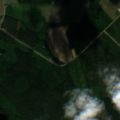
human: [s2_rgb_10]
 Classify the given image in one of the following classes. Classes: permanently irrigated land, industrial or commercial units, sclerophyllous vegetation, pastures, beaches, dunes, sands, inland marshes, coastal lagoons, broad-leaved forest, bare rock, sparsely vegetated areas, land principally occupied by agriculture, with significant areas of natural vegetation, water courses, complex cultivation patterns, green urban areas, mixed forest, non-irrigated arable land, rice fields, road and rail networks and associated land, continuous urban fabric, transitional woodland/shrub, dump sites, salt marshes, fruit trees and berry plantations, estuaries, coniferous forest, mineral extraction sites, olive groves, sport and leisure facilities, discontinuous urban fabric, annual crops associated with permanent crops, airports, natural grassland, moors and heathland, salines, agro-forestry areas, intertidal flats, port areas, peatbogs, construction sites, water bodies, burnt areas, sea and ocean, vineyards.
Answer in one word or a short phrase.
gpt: non-irrigated arable land, coniferous forest, mixed forest